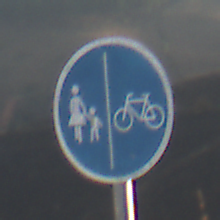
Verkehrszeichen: GetrennterRadUndGehwegRadwegRechts
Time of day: SunriseSunset
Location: Outdoor (Nature)
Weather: Clear
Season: NotSpecified
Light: Natural